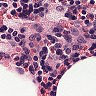
Metastatic tissue present: no